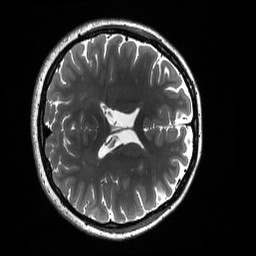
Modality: T2w
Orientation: axial
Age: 23
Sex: female